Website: home-depot
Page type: customer-info-address
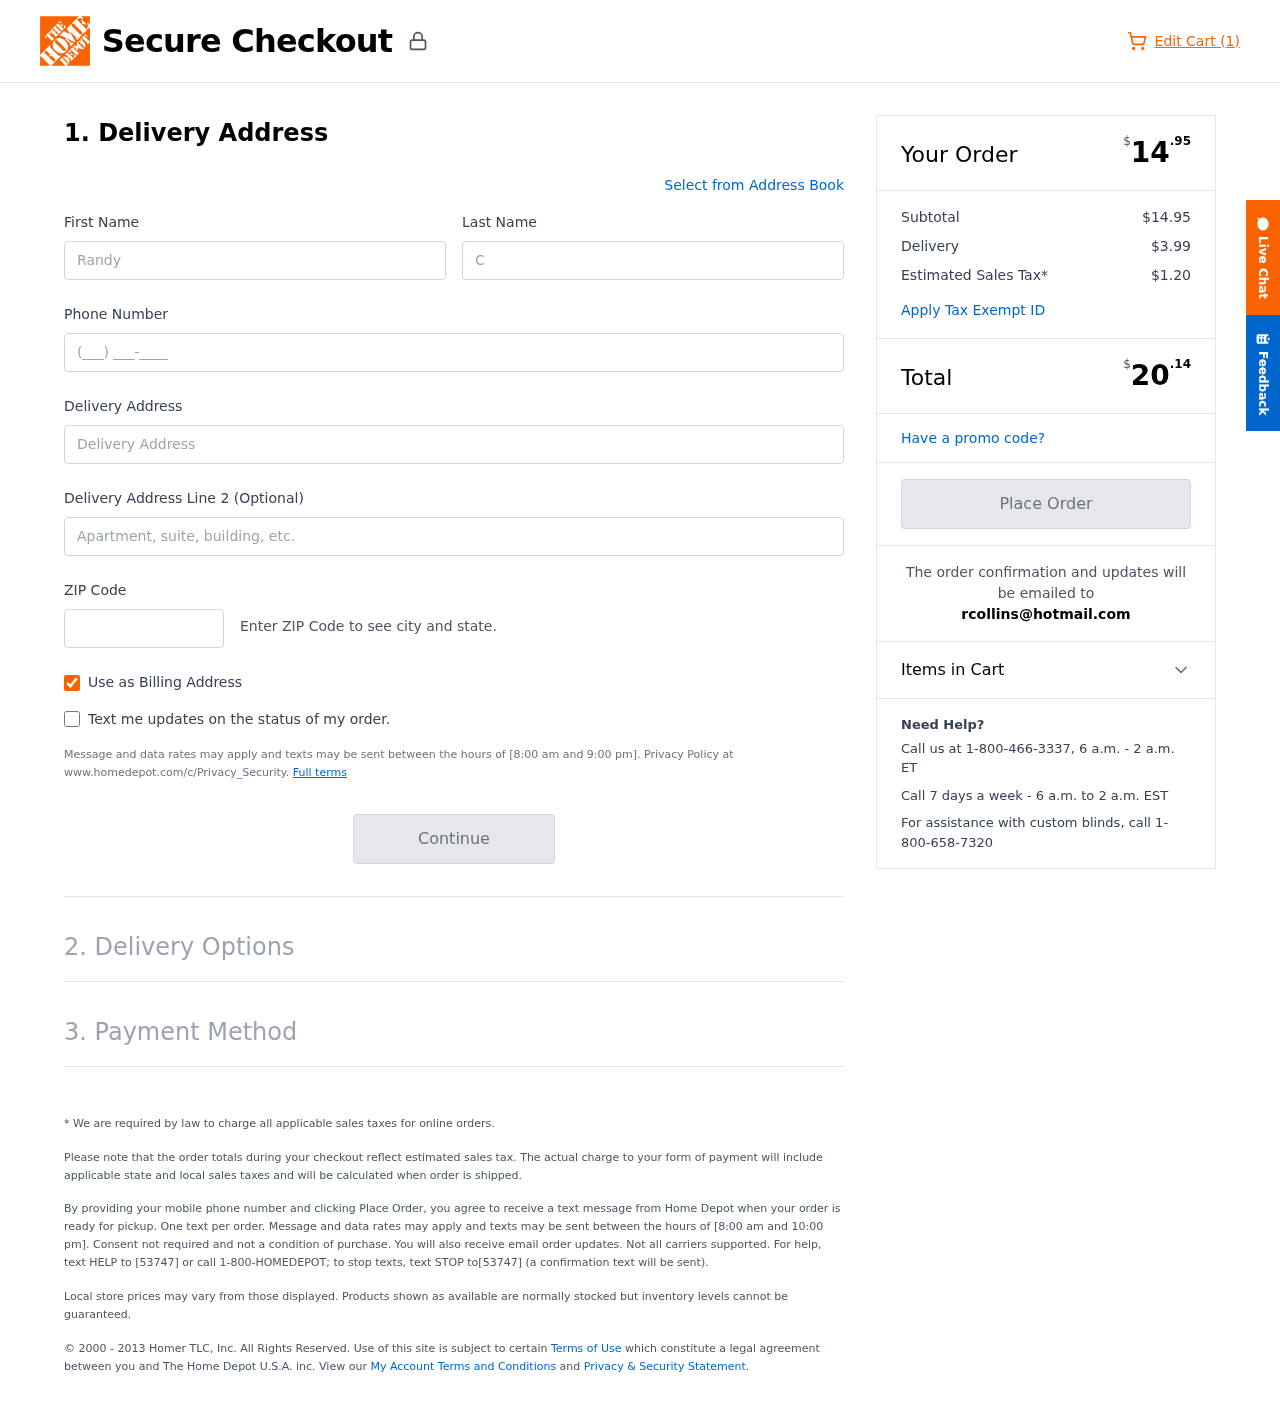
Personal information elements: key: PII_EMAIL
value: rcollins@hotmail.com
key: PII_FIRSTNAME
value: Randy
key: PII_LASTNAME
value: Collins
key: PII_PHONE
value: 3208627282
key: PII_POSTCODE
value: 63136
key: PII_STREET
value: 1357 Sheila Prairie
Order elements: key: ORDER_NUM_ITEMS
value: Edit Cart (1)
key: ORDER_SUBTOTAL_HEADER
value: $14.95
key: ORDER_SUBTOTAL
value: $14.95
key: ORDER_SHIPPING_COST
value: $3.99
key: ORDER_TAX
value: $1.20
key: ORDER_TOTAL2
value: $20.14